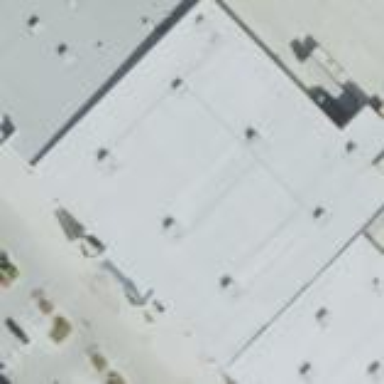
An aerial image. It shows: Building.